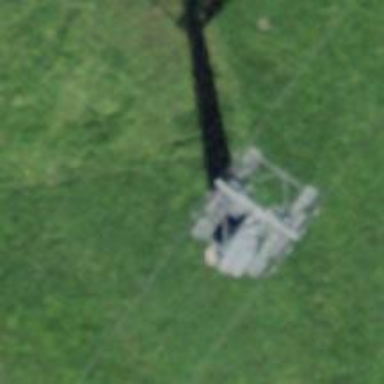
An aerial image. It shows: Pylon used for aerialway.